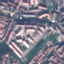
Land use / land cover class: Residential